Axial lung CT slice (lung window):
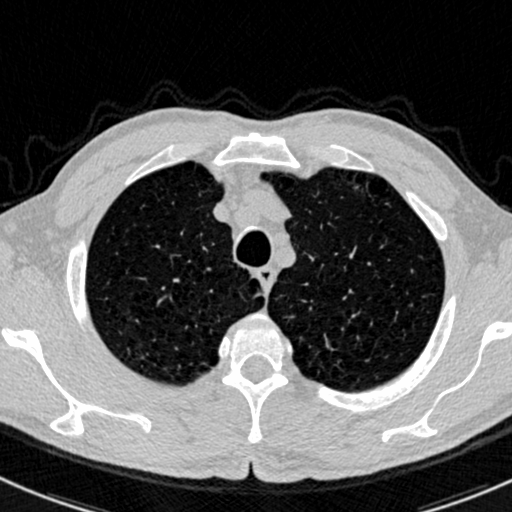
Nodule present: no